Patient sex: F
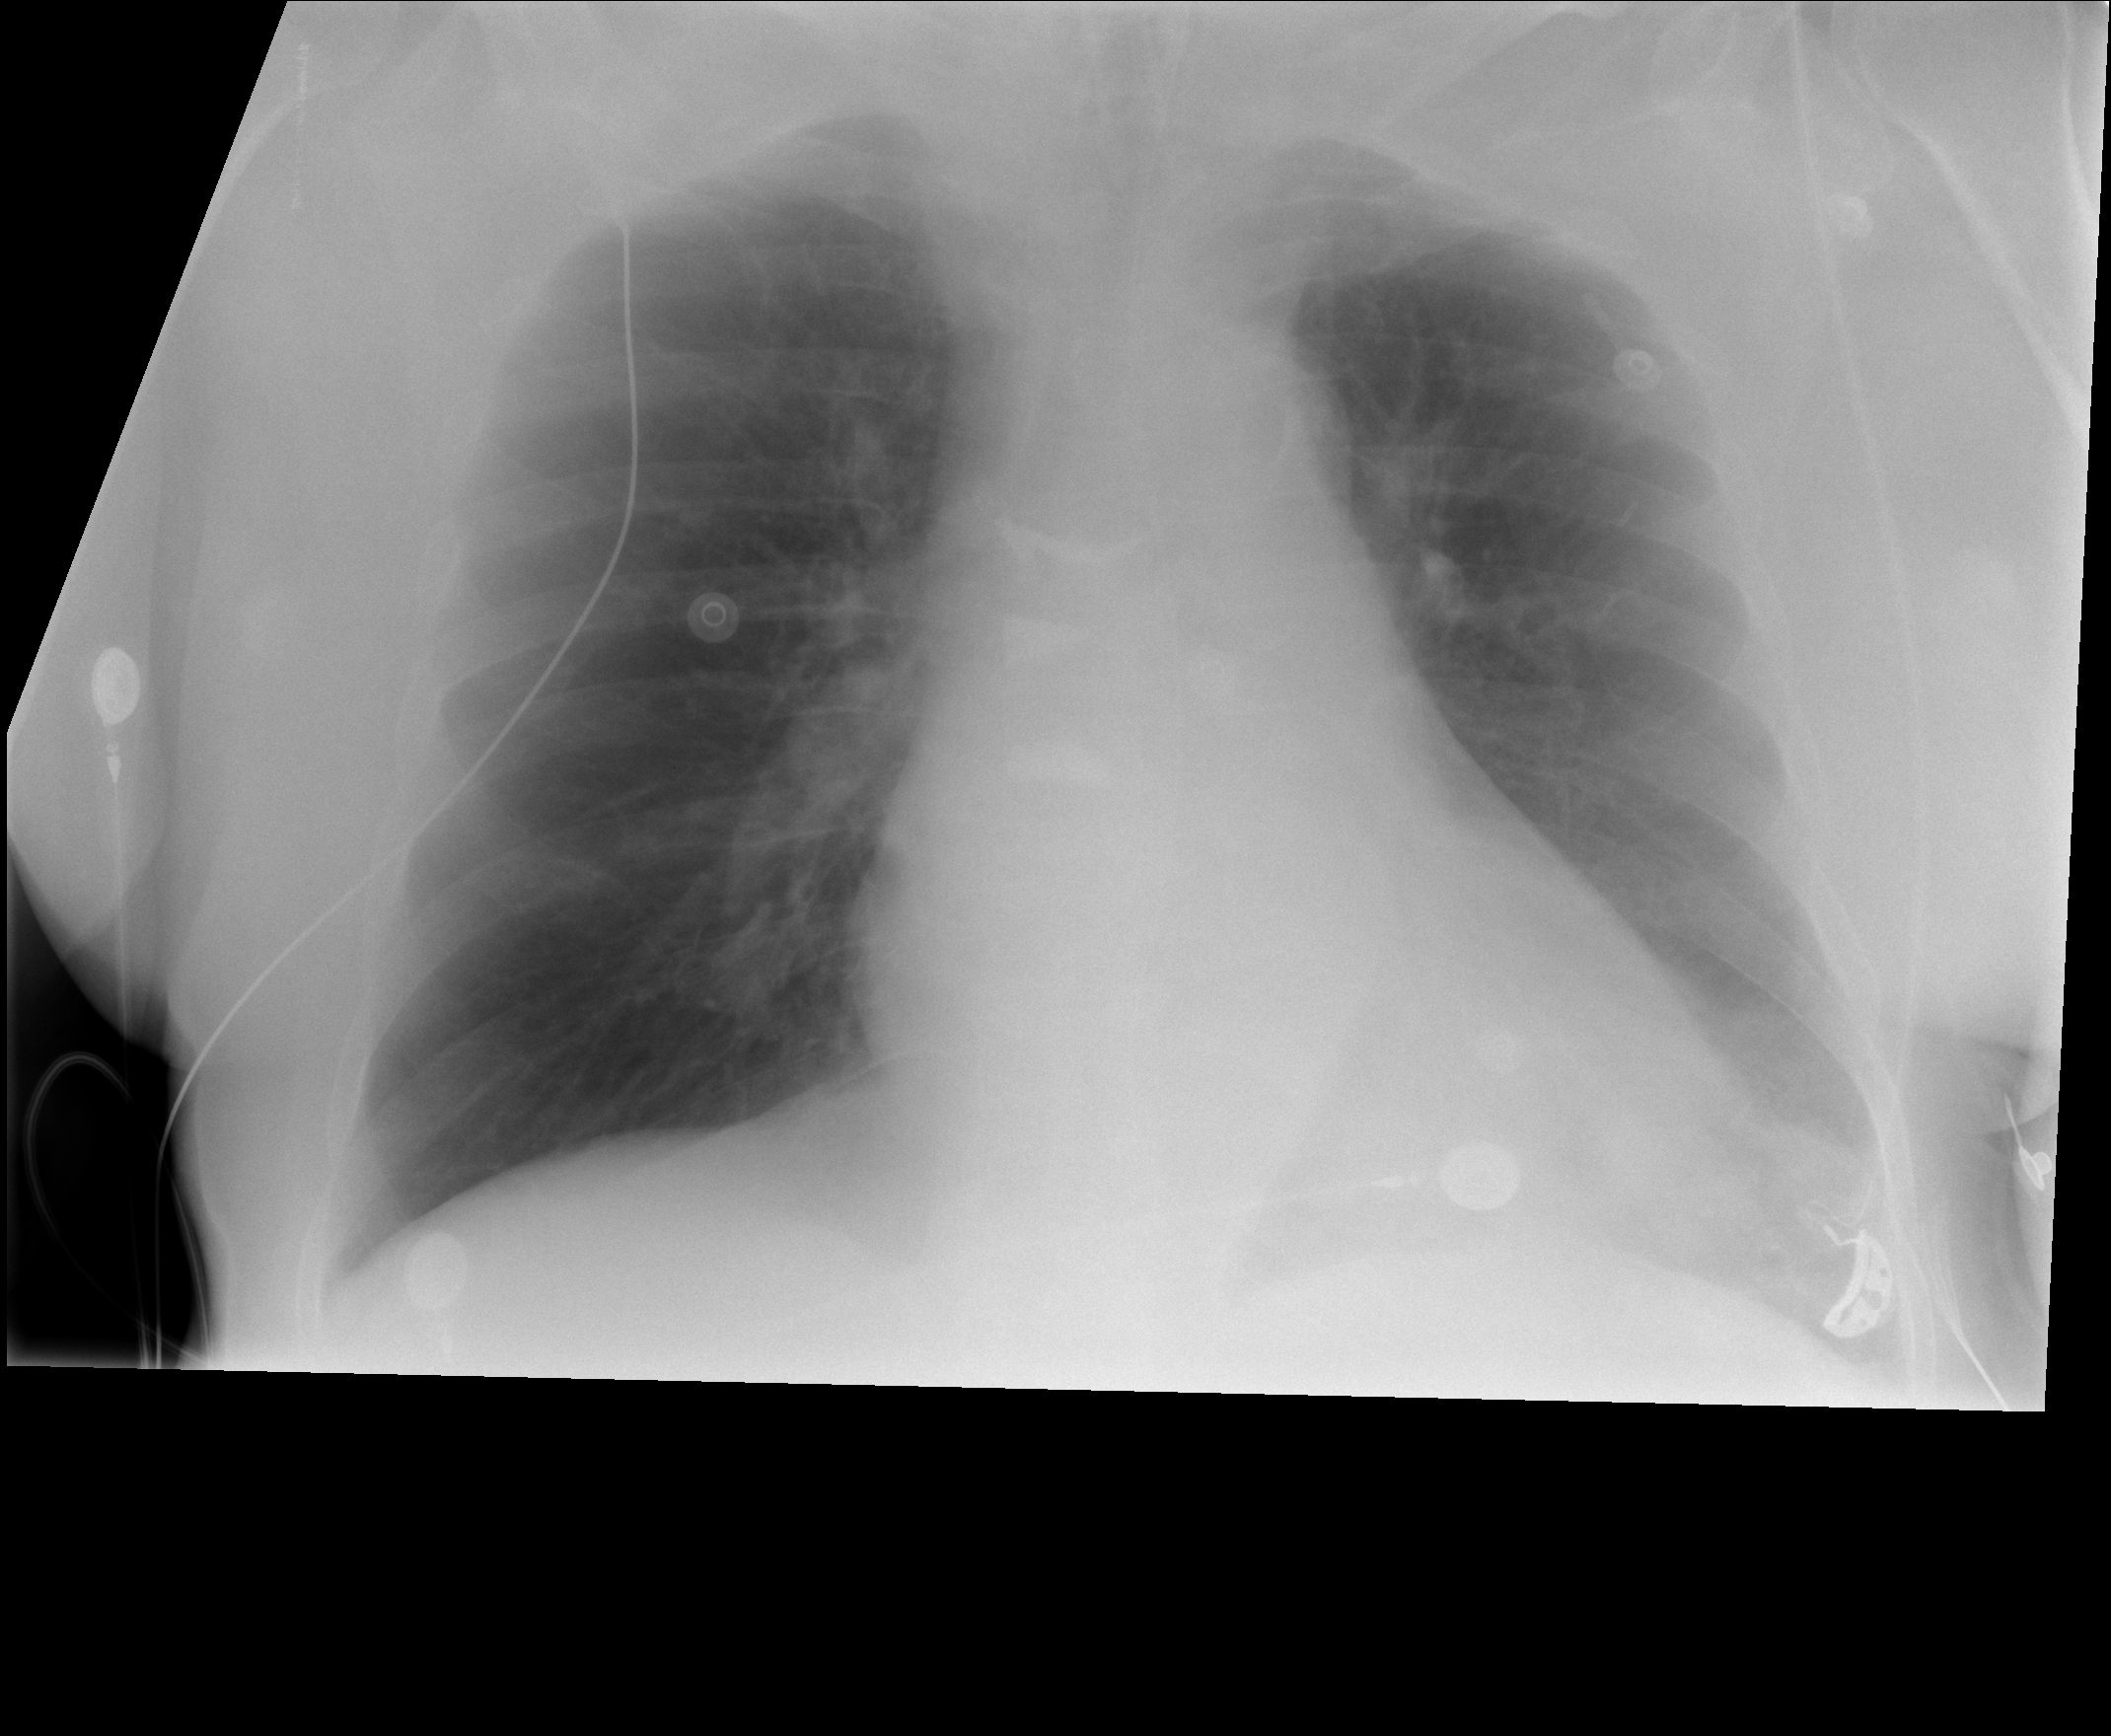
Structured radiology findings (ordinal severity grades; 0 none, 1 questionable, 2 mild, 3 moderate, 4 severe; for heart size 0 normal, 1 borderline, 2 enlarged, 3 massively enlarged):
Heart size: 2
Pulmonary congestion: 0
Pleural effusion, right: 0
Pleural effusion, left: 2
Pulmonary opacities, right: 0
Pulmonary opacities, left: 0
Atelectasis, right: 0
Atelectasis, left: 2